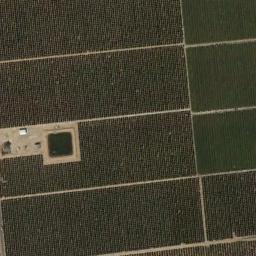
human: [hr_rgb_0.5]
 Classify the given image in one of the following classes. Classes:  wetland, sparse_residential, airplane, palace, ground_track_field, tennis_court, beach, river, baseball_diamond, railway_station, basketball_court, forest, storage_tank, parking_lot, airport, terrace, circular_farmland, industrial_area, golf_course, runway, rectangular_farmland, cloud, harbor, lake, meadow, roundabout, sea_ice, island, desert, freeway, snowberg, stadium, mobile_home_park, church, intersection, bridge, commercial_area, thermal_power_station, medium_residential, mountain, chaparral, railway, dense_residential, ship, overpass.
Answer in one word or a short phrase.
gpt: rectangular_farmland